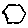
Label: hexagon